【题型】解答题　【知识点】平面几何　【难度】easy
如图，在 $\odot O$ 中，直径 $AB$ 垂直于弦 $CD$ 于点 $H$.

(1) 联结 $AC$、$AD$，求证：$AC = AD$；

(2) 若四边形 $OCBD$ 是菱形，求 $\frac{AB}{CD}$ 的值.
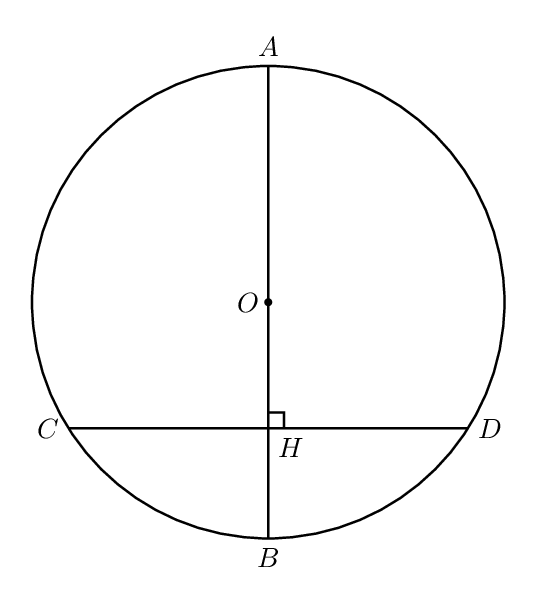
【解答】

【详解】（1）解：如图，

$\because$ 直径 $AB$ 垂直于弦 $CD$ 于点 $H$.

$\therefore CH = DH$，

$\therefore AB$ 垂直平分 $CD$，

$\therefore AC = AD$；

（2）$\because$ 四边形 $OCBD$ 是菱形，

$\therefore OH = BH = \frac{1}{2} OB = \frac{1}{2} OC = \frac{1}{4} AB$，

$\therefore AB = 4OH$

$\therefore CH = DH = \frac{1}{2} CD = \sqrt{OC^2 - OH^2} = \sqrt{(2OH)^2 - OH^2} = \sqrt{3} OH$，

$\therefore CD = 2\sqrt{3} OH$，

$\therefore \frac{AB}{CD} = \frac{4OH}{2\sqrt{3} OH} = \frac{2\sqrt{3}}{3}$